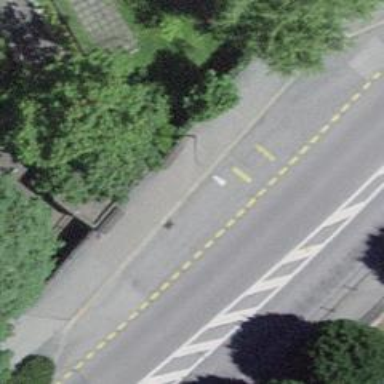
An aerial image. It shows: Asphalt sidewalk.